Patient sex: F
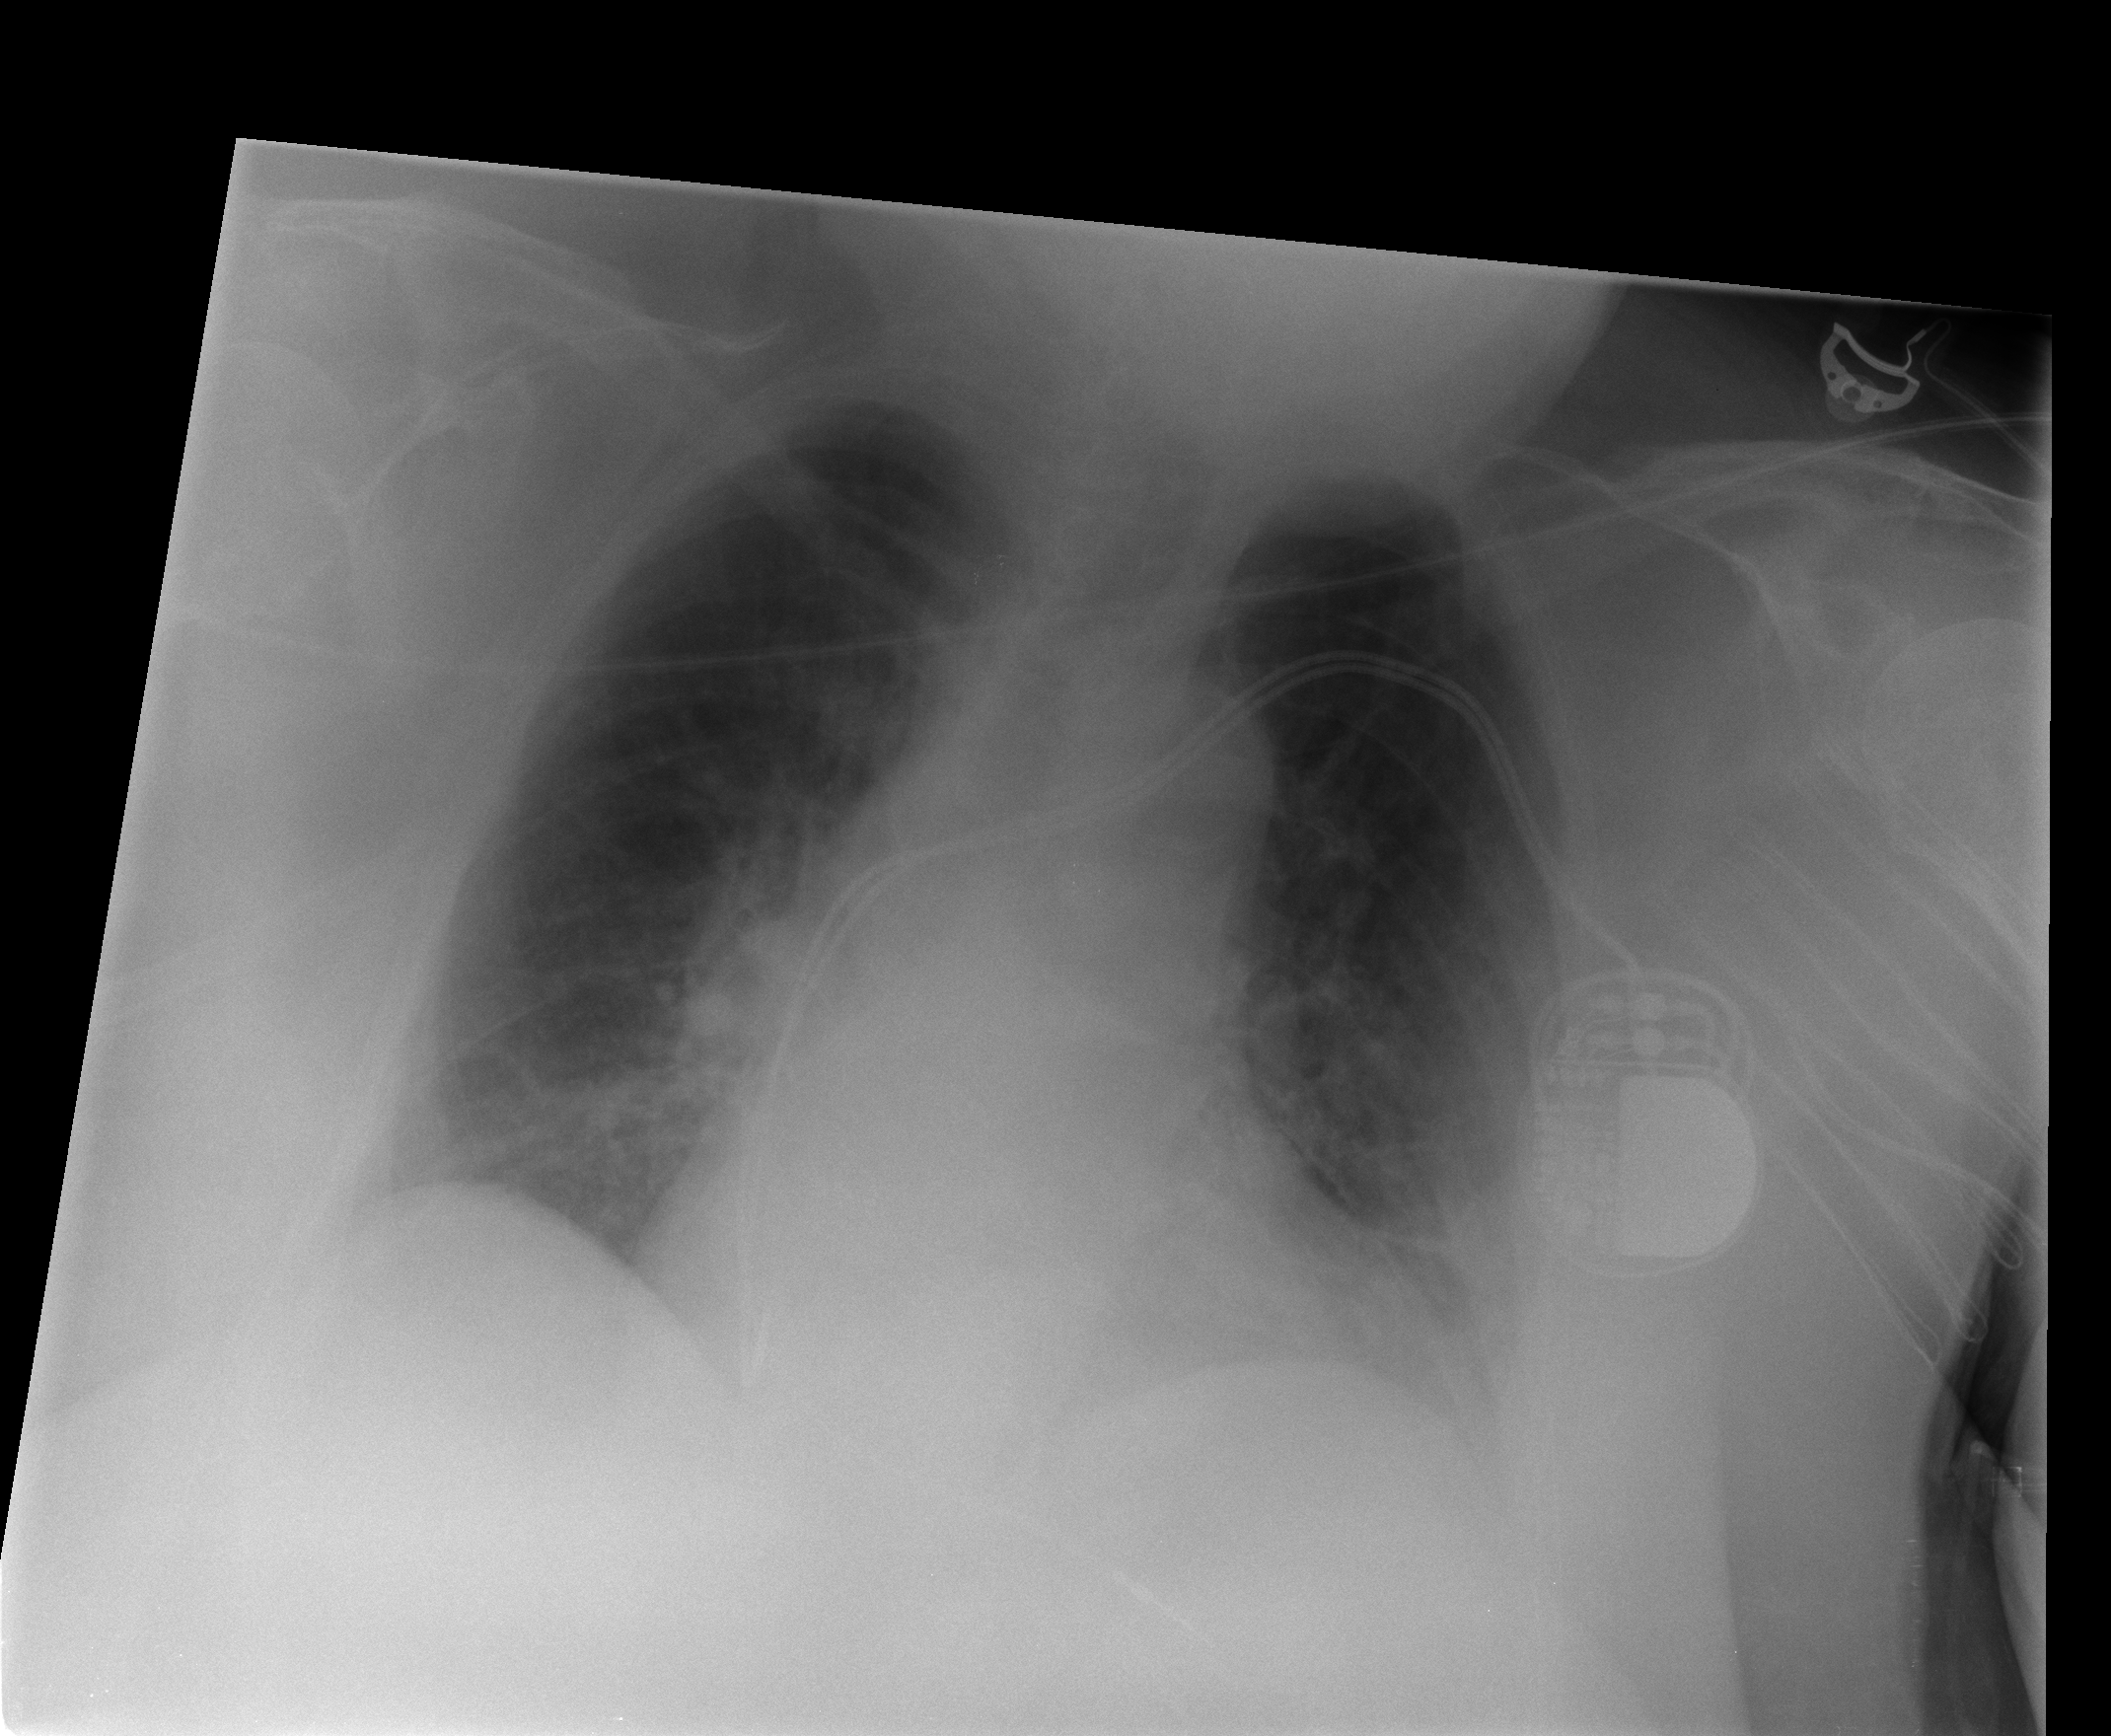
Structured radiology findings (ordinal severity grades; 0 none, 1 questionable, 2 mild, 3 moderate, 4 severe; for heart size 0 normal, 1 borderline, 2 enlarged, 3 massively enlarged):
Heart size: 2
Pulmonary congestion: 2
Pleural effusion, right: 1
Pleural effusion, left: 1
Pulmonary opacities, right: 0
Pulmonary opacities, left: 0
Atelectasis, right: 2
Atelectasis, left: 2